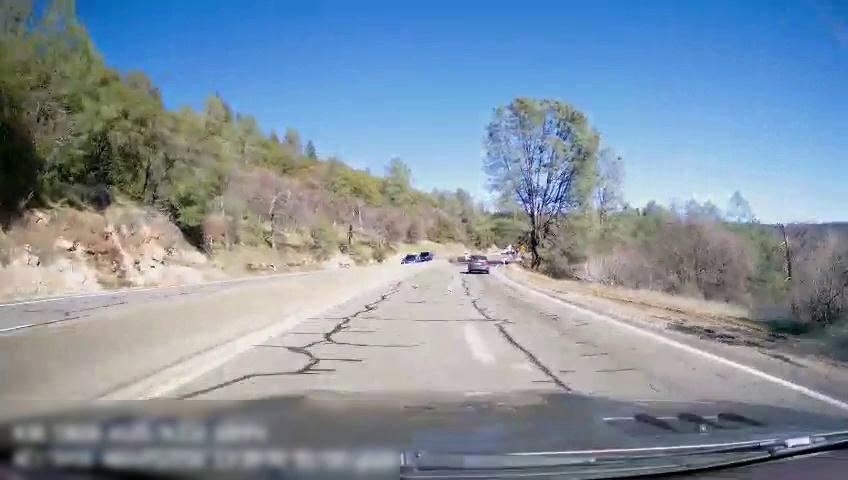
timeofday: Day
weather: Sunny
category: Drivable Space
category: Drivable Space
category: Vehicles | SUV
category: Vehicles | Car
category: Vehicles | SUV
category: Lanes | Opposite Lane
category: Lanes | Opposite Lane
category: Lanes | Current Lane
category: Lanes | Current Lane
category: Lanes | Alternate Lane